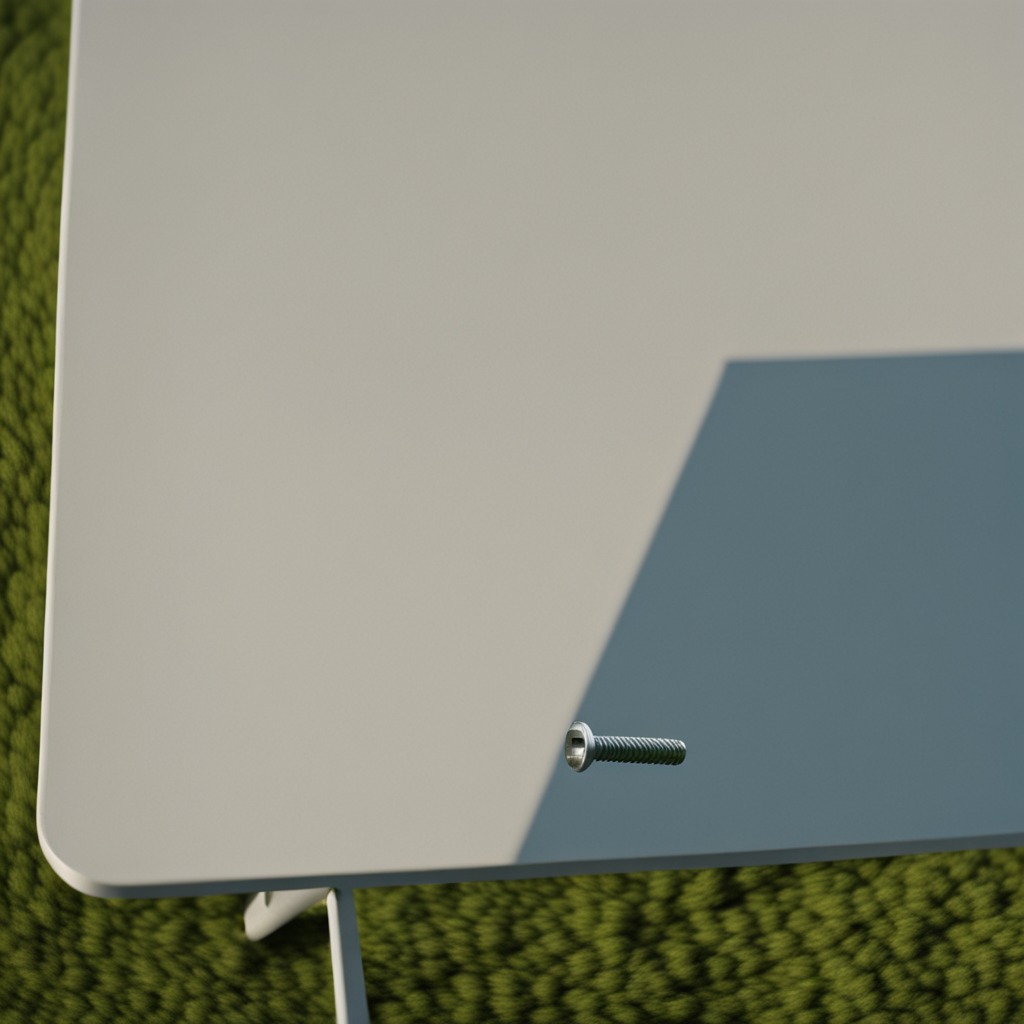
A metal screw is lying on a textured surface.